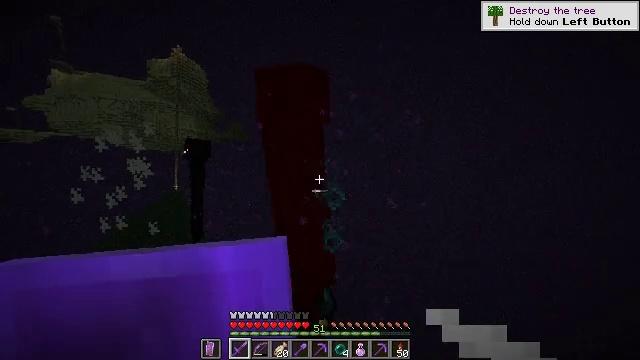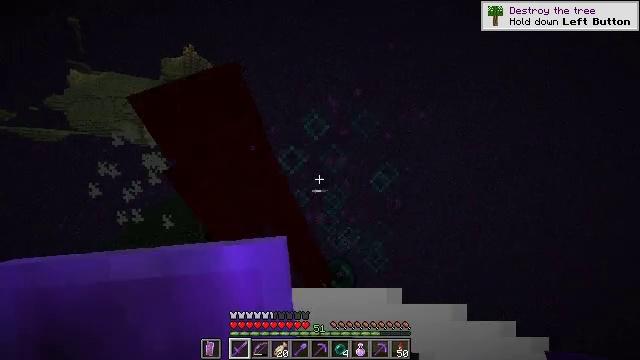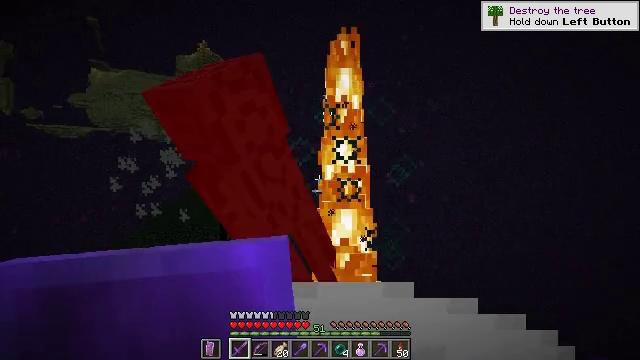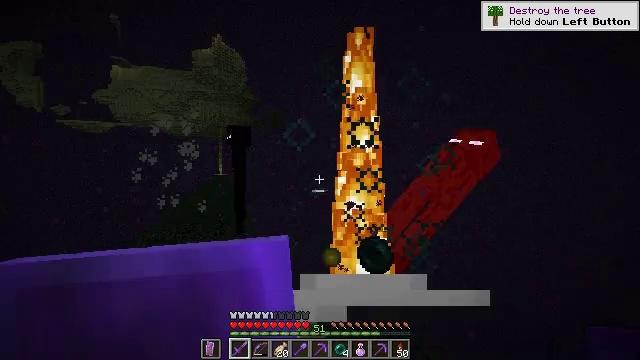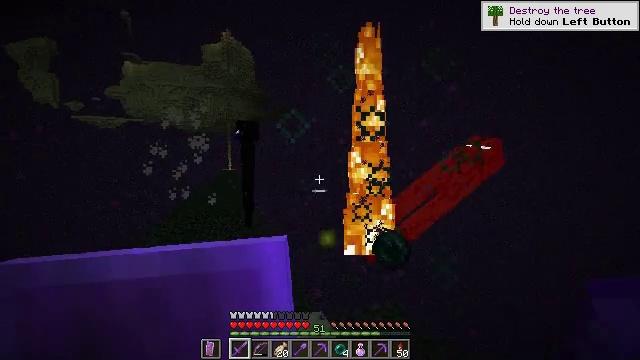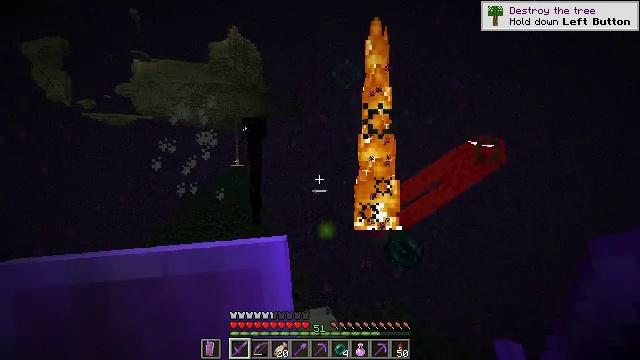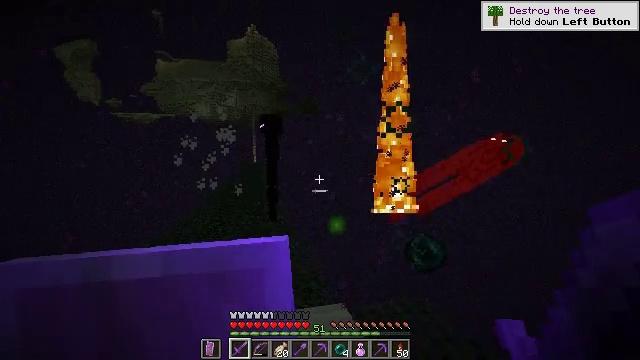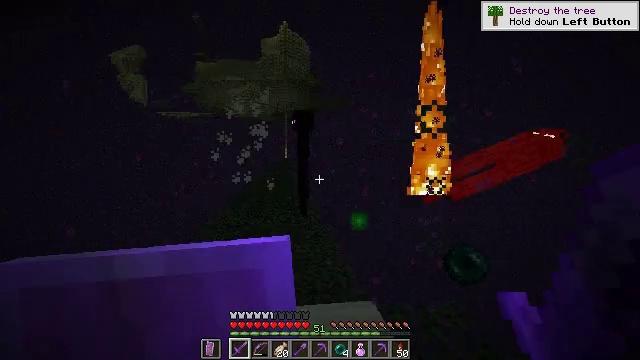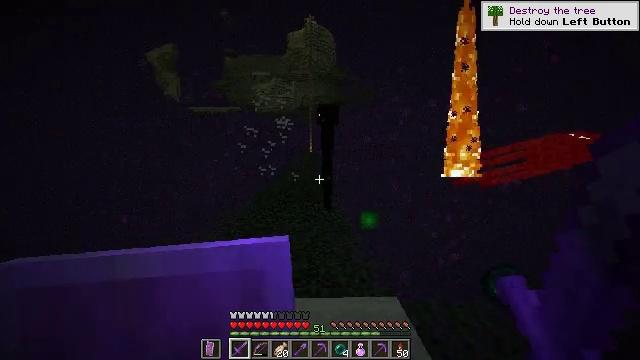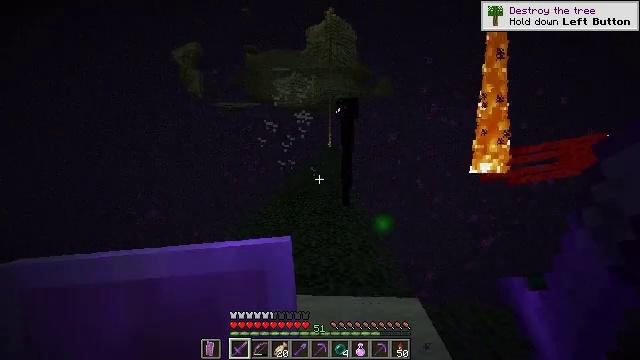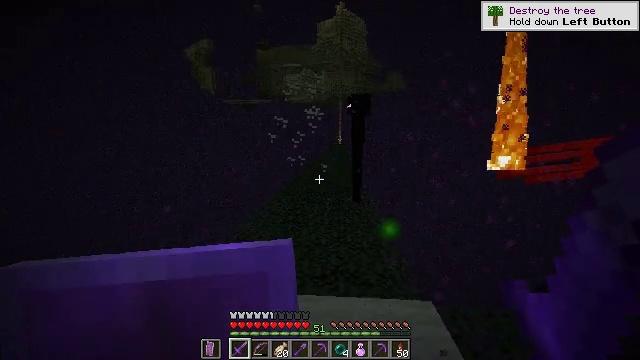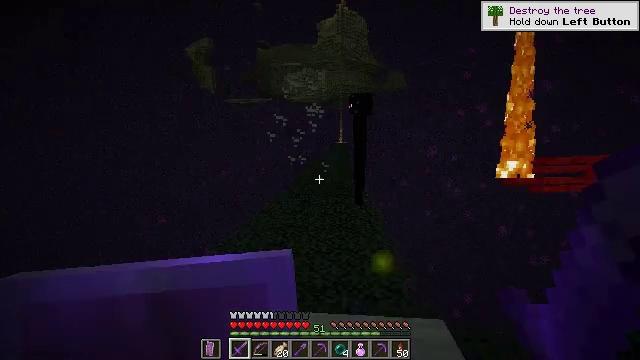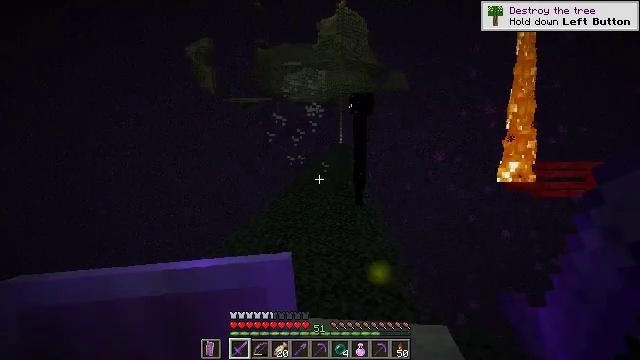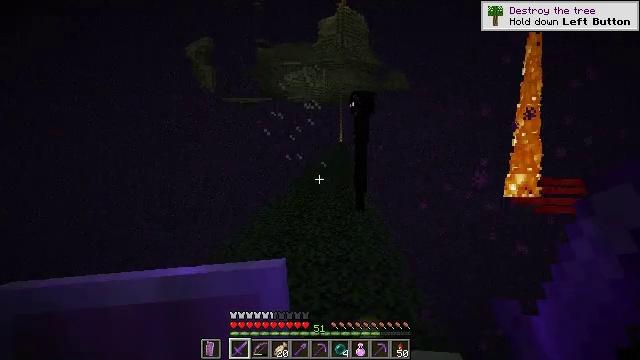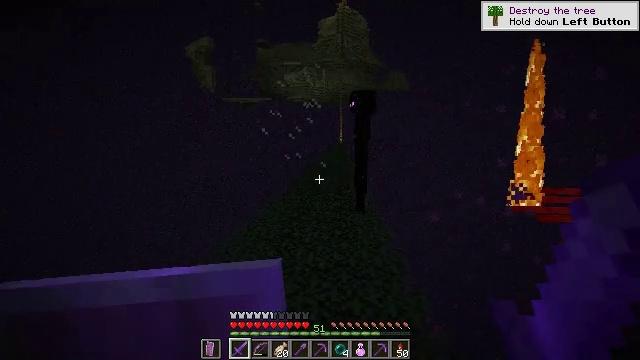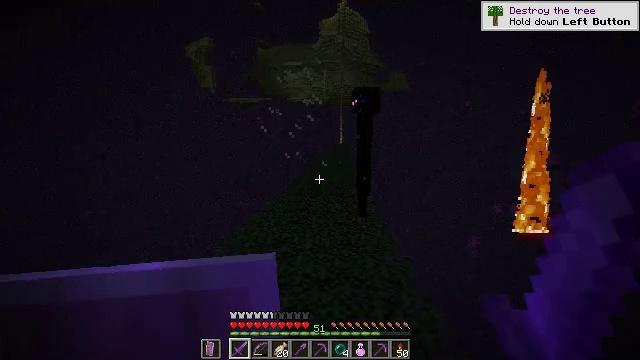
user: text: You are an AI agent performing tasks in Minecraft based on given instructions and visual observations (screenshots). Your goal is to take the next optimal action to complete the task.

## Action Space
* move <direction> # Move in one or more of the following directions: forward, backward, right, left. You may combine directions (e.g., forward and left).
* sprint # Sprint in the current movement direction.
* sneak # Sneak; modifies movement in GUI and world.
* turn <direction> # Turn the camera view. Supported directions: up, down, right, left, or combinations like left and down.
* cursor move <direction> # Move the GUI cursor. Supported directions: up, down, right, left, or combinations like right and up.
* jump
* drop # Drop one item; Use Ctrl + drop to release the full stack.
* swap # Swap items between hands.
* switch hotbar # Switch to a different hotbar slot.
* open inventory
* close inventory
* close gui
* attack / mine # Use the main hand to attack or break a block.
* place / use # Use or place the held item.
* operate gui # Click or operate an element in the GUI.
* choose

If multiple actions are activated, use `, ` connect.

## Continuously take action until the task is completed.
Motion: motion action
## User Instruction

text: Defeat an enderman.
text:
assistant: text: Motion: turn left
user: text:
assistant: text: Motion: turn left and down
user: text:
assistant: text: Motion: turn left and down
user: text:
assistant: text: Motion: turn left and down
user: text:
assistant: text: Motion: turn left
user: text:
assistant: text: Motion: turn left
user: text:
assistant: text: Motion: turn left
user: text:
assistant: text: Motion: turn left and down
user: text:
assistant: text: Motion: move forward, turn left and down
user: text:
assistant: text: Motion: move forward, turn left
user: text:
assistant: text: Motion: move forward
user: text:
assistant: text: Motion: move forward
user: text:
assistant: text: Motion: move forward
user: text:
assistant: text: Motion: move forward
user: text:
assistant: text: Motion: move forward and move left
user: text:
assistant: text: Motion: move forward and move left
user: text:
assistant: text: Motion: move forward and move left, turn right
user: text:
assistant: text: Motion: move forward, turn right
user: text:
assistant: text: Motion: move forward, turn right
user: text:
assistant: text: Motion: move forward
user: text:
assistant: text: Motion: move forward, turn right
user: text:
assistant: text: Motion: move forward
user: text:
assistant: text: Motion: move forward
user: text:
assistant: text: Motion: move forward, turn right
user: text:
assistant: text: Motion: move forward
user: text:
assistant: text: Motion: move forward, turn right
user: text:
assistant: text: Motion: move forward, turn right
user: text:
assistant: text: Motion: move forward
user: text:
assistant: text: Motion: move forward
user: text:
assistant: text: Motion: move forward